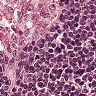
Metastatic tissue present: no